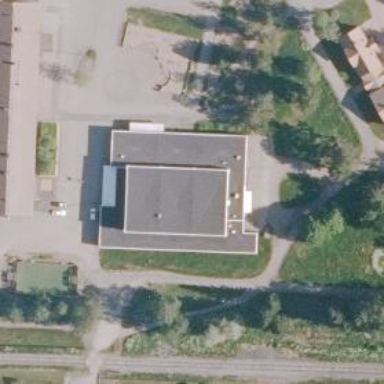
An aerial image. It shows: Sports center building.